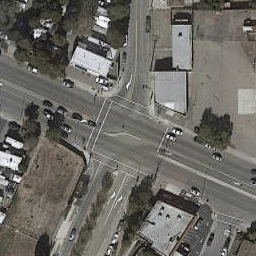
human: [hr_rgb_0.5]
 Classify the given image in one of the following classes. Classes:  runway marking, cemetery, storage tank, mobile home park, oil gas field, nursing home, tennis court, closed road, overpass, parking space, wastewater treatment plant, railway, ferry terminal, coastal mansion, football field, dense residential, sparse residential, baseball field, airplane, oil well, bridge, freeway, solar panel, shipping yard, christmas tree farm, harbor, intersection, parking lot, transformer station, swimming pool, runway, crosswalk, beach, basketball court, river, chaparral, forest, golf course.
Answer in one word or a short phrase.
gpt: intersection